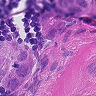
Metastatic tissue present: yes